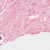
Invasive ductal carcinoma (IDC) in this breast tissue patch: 0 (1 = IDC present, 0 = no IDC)